Question: I'm using the Northwind database, to try to understand the WebAPI for Asp.Net.
My Model/Controller/Global files are shown below.
When I navigate to localhost: xxxx/api/employees/5 it correctly goes to the correct controller:
'''
' GET /api/employees/5
Public Function GetValue(ByVal ID As Integer) As Employee
Dim emp As Employee = db.Employees.Find(ID)
Return emp
End Function
'''
...however emp returns Null/Nothing.
The Northwind database definitely has data:

Could anyone see where I'm going wrong please?
Thanks, Mark
---
Models/Employee.vb:
'''
Imports System.Data.Entity
Namespace MvcApplication21
Public Class Employee
Public Property EmployeeID() As Integer
Public Property FirstName() As String
Public Property LastName() As String
End Class
Public Class EmployeeDBContext
Inherits DbContext
Public Property Employees() As DbSet(Of Employee)
End Class
End Namespace
'''
Controllers/EmployeesController.vb
'''
Imports System.Web.Http
Imports MvcApplication21
Imports MvcApplication21.MvcApplication21
Public Class EmployeesController
Inherits ApiController
Private db As New EmployeeDBContext
' GET /api/employees
Public Function GetValues() As IEnumerable(Of String)
Return New String() {"value1", "value2"}
End Function
' GET /api/employees/5
Public Function GetValue(ByVal EmployeeID As Integer) As Employee
Dim employee As Employee = db.Employees.Find(EmployeeID)
Return employee
End Function
'''
Web.config:
'''
<configuration>
<connectionStrings>
<add name="DefaultConnection" connectionString="Data Source=.\SQLEXPRESS;Initial Catalog=Northwind;Integrated Security=True" providerName="System.Data.SqlClient" />
</connectionStrings>
'''
Global.asax.vb
'''
Imports System.Web.Http
Imports System.Web.Optimization
Public Class WebApiApplication
Inherits System.Web.HttpApplication
Shared Sub RegisterGlobalFilters(ByVal filters As GlobalFilterCollection)
filters.Add(New HandleErrorAttribute())
End Sub
Shared Sub RegisterRoutes(ByVal routes As RouteCollection)
routes.IgnoreRoute("{resource}.axd/{*pathInfo}")
routes.MapHttpRoute( _
name:="DefaultApi", _
routeTemplate:="api/{controller}/{id}", _
defaults:=New With {.id = RouteParameter.Optional} _
)
routes.MapRoute( _
name:="Default", _
url:="{controller}/{action}/{id}", _
defaults:=New With {.controller = "Home", .action = "Index", .id = UrlParameter.Optional} _
)
End Sub
'''
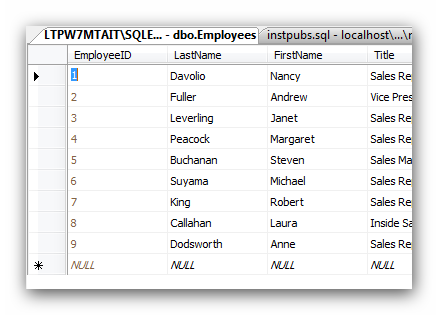
Answer: There is a conflict between your routing parameters and your function parameter
in the first part of your question you have
Public Function GetValue(ByVal ID As Integer) As Employee
in the controller it is
Public Function GetValue(ByVal EmployeeID As Integer) As Employee
-
Whereas you are using ID in your routing
'''
routes.MapHttpRoute( _
name:="DefaultApi", _
routeTemplate:="api/{controller}/{id}", _
defaults:=New With {.id = RouteParameter.Optional} _
)
'''